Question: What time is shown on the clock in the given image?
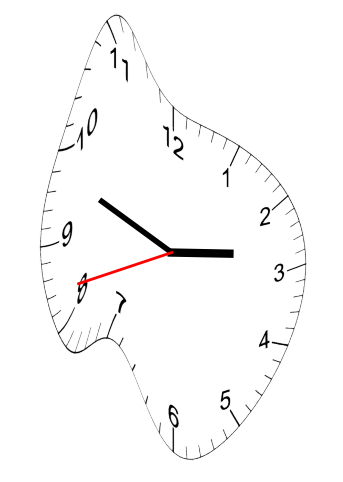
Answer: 02:48:42